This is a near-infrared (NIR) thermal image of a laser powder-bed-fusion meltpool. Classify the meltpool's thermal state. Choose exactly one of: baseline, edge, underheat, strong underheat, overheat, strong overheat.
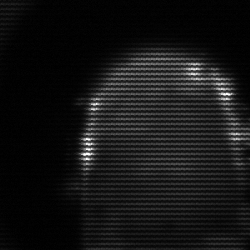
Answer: baseline